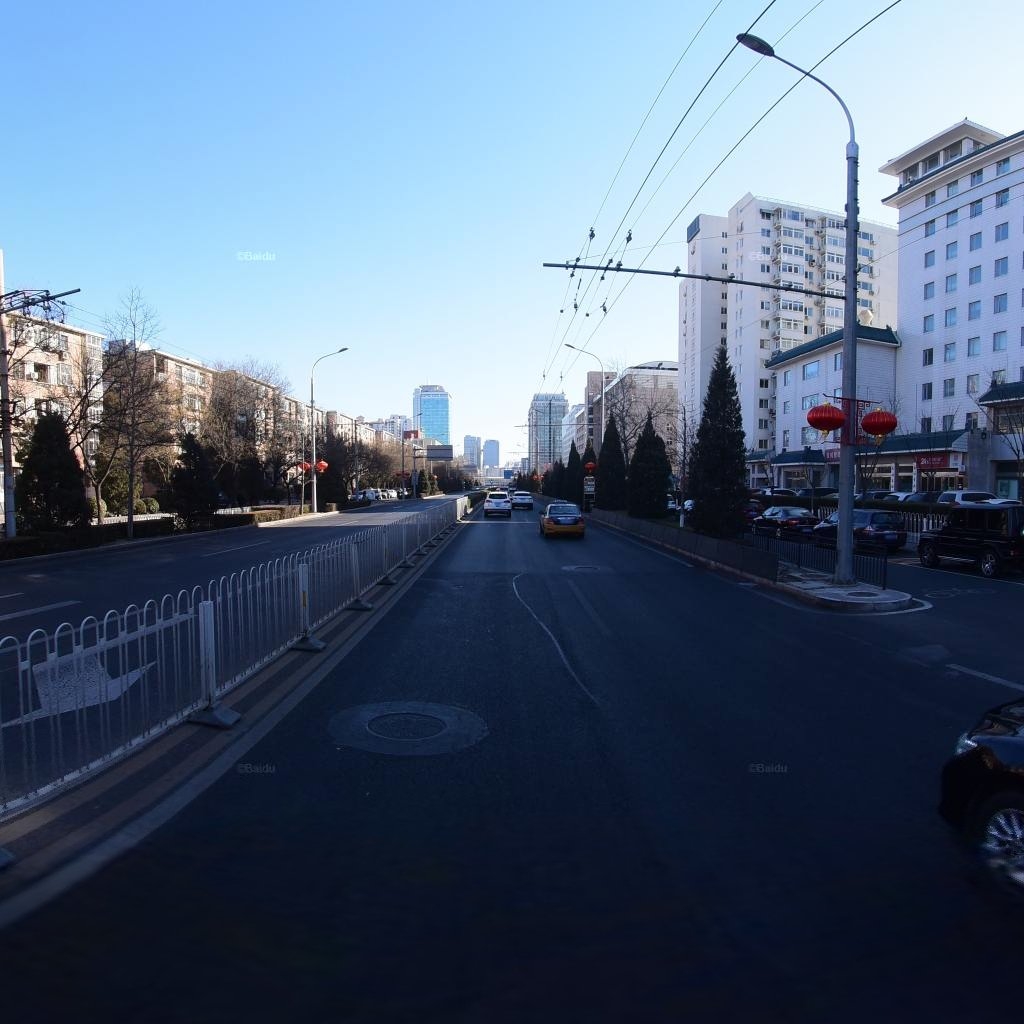
Region: Dongcheng
Road damage annotations: manhole cover, longitudinal patch, manhole cover, manhole cover